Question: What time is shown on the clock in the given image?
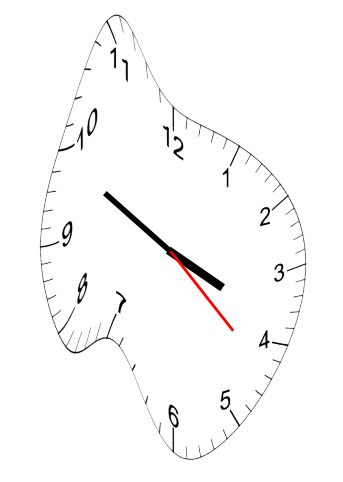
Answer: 03:49:22